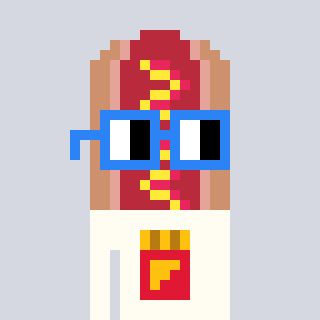
a pixel art character with square blue glasses, a hotdog-shaped head and a grayscale-colored body on a cool background